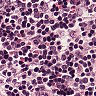
Metastatic tissue present: no